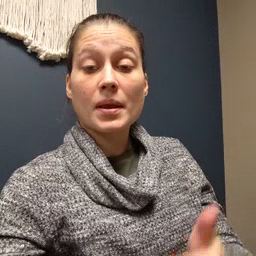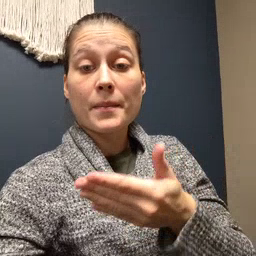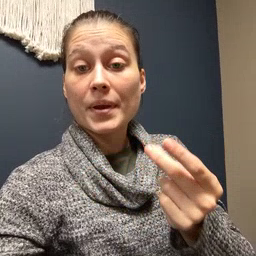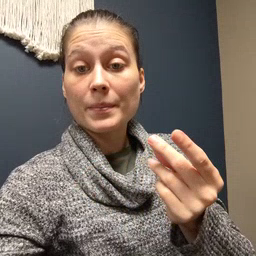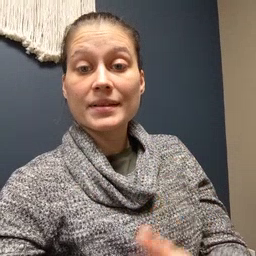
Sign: puppy